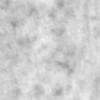
Label: no_change